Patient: sex F, age 75
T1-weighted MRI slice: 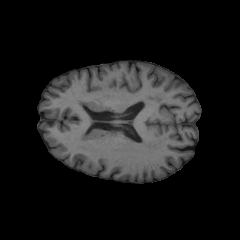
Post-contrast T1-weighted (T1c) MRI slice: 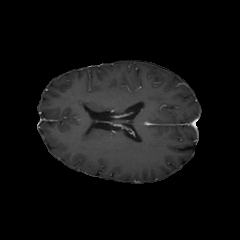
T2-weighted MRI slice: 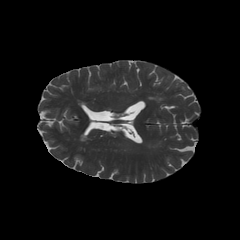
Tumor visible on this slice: no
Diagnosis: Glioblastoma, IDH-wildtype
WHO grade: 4